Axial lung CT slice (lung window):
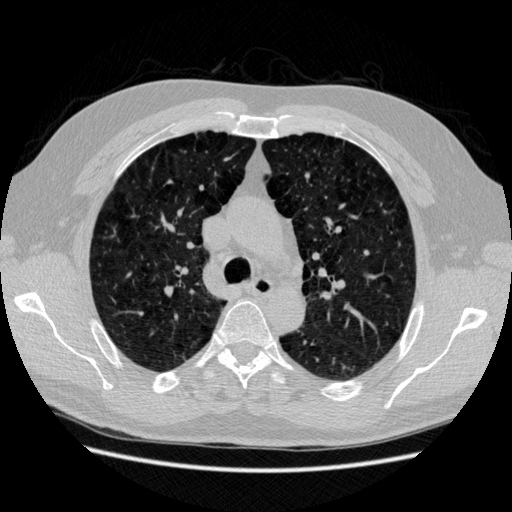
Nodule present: no